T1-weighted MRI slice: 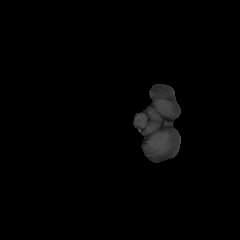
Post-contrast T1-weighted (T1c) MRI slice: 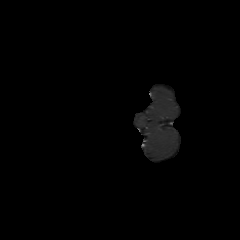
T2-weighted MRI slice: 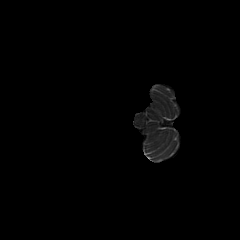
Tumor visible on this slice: no